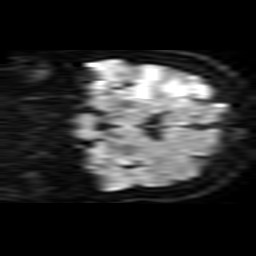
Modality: TRACE
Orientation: coronal
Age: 61
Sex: male
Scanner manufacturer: philips
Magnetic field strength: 1.5 T
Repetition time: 5.006 s
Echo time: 0.07764 s